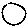
Label: circle